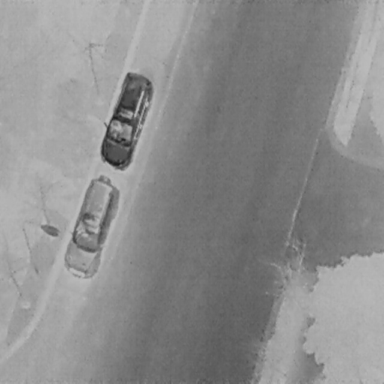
There are two Cars in the infrared image.